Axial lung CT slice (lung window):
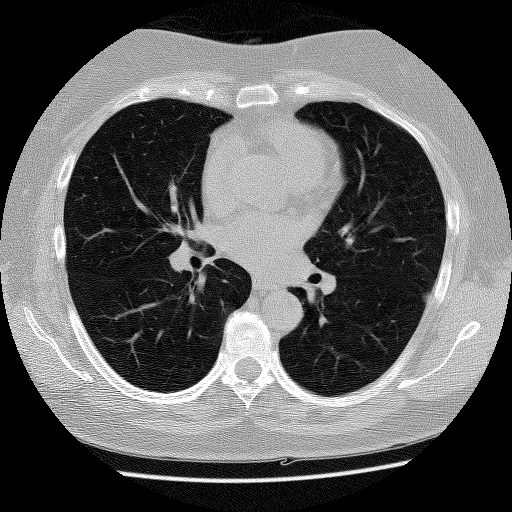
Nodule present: no